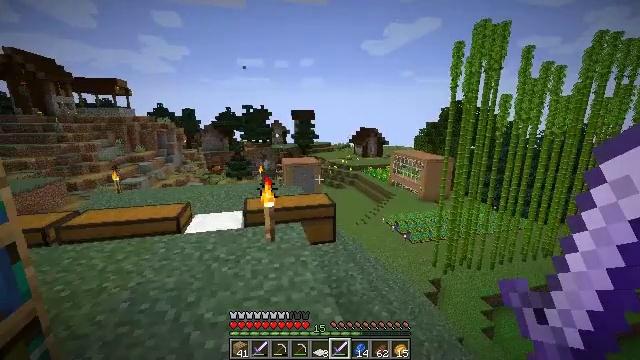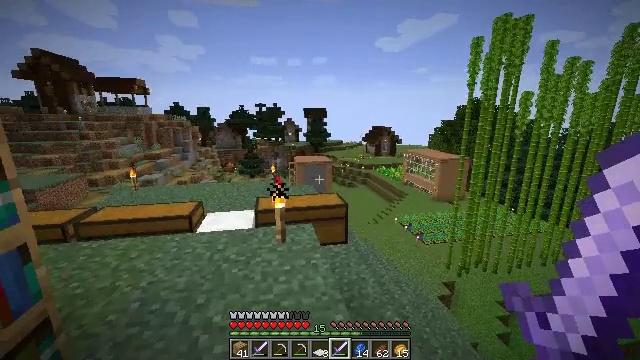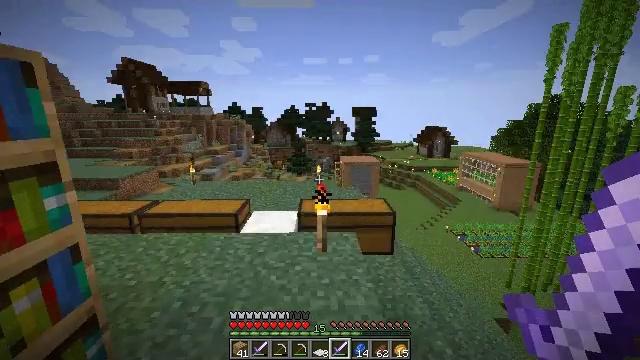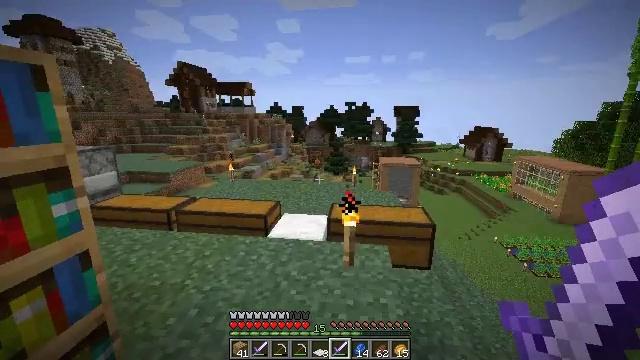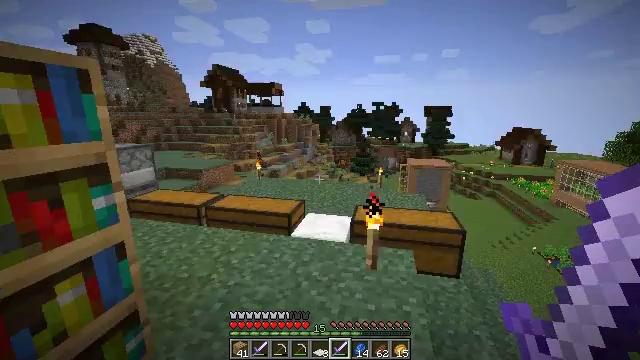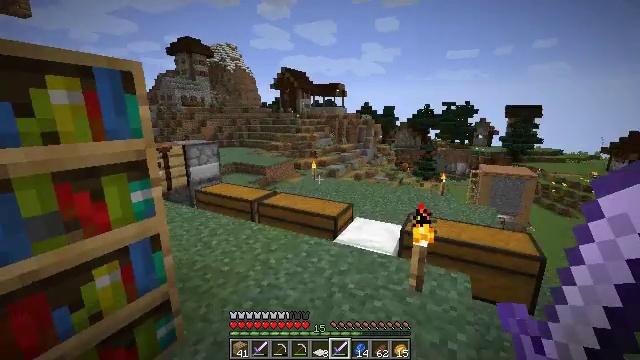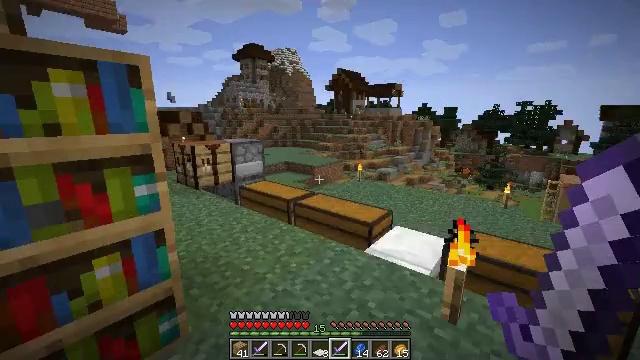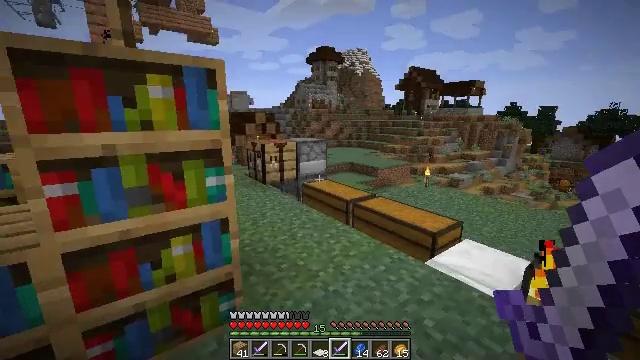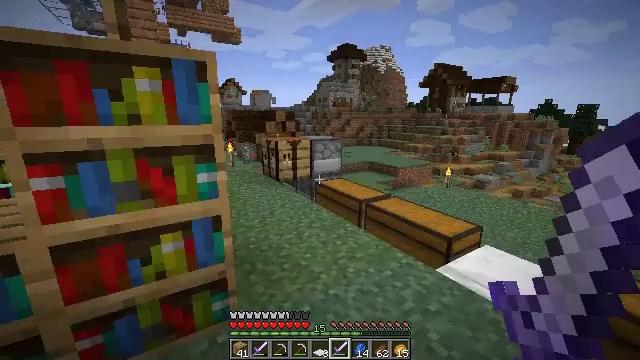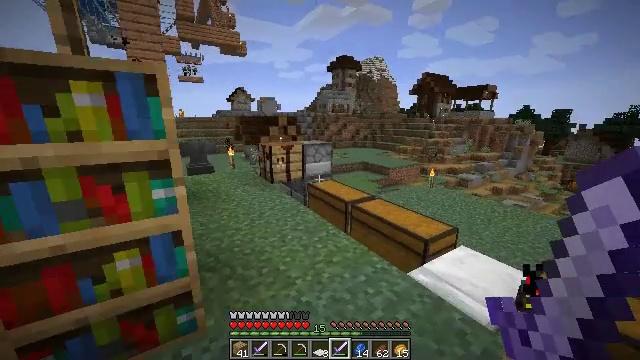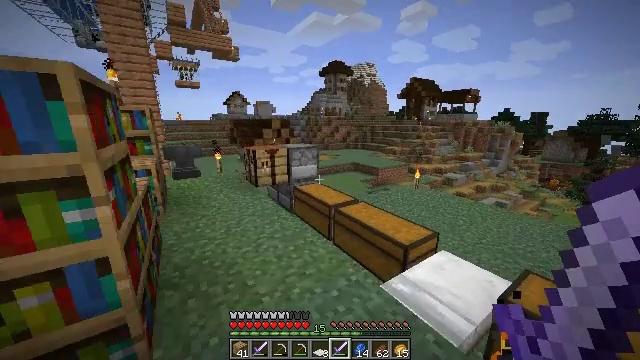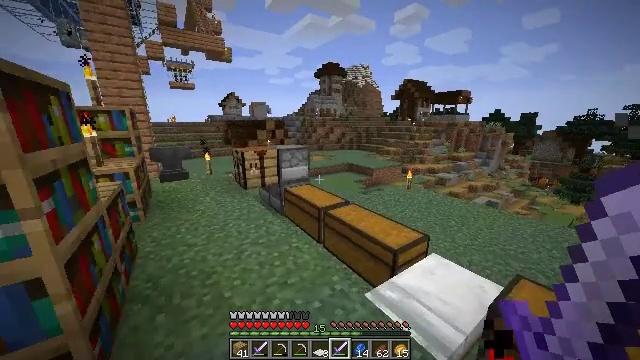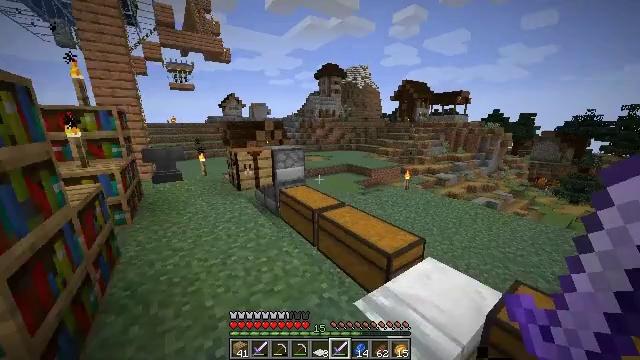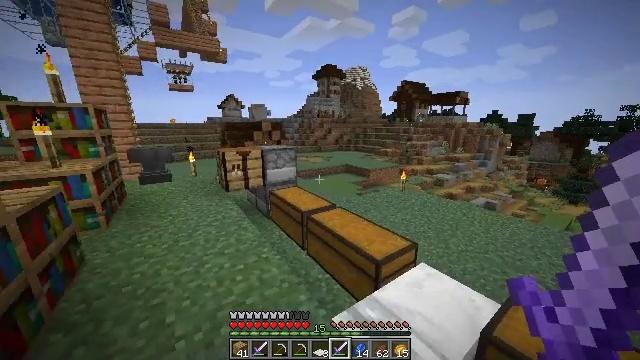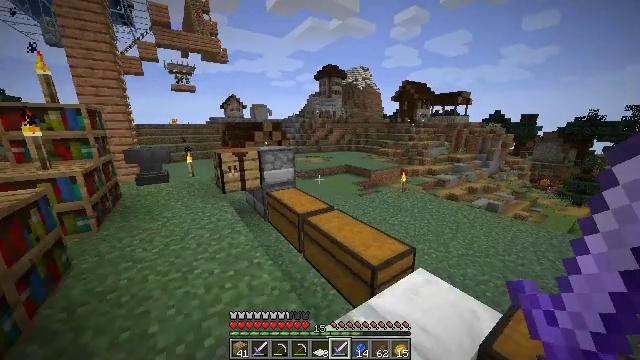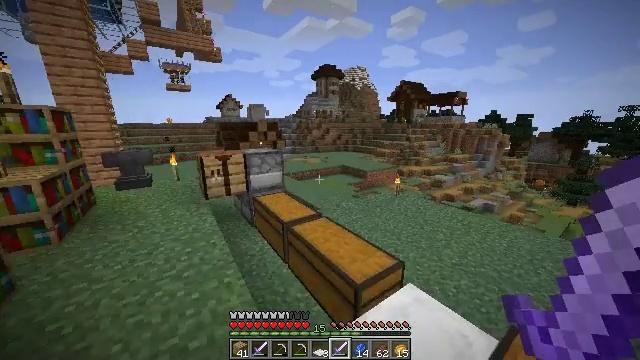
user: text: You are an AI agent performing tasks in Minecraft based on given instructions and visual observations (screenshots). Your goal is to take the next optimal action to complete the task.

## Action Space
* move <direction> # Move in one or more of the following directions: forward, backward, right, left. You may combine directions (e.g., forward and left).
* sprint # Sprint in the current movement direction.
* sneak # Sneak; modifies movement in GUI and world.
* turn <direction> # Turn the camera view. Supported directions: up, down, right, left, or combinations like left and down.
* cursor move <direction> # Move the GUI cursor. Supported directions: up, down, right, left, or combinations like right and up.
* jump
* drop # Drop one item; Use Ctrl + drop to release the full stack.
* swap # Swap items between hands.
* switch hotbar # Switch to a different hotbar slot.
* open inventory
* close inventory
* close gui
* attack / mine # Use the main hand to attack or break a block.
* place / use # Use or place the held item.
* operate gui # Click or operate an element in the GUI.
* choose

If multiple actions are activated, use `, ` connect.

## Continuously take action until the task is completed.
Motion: motion action
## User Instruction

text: Gather the jungle sapling with your hand.
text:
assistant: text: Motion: move forward, turn left
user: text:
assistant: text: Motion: move forward, turn left
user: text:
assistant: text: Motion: move forward and move right, turn left
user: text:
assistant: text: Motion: move forward and move right, turn left
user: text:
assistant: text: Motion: move forward and move right, turn left
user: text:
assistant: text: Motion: move forward and move right, turn left
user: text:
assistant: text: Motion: move forward and move right, sprint, turn left
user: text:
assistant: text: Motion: move forward and move right, sprint, turn left
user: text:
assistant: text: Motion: move forward and move right, sprint
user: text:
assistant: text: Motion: move forward and move right, sprint, turn right
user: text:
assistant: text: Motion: move forward and move right, sprint, turn right
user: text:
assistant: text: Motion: move forward and move right
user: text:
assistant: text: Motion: move forward and move right
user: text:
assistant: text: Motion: move forward and move right
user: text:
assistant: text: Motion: move forward
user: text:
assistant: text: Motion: move forward, turn right
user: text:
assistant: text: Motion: move forward, jump
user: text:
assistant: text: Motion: move forward, jump
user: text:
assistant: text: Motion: move forward, jump
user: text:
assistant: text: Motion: move forward, turn left, jump
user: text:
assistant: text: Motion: move forward, jump
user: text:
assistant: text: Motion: move forward, jump
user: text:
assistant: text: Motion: move forward, jump
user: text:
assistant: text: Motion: move forward, jump
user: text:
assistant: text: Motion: move forward, turn right, jump
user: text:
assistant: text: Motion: move forward and move right, turn right, jump
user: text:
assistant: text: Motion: move forward and move right, turn right and down, jump
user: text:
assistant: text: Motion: move forward and move right, turn right and down, jump
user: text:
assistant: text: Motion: move forward and move right, sprint, turn right and down, jump
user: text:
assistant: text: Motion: move forward and move right, sprint, turn right, jump